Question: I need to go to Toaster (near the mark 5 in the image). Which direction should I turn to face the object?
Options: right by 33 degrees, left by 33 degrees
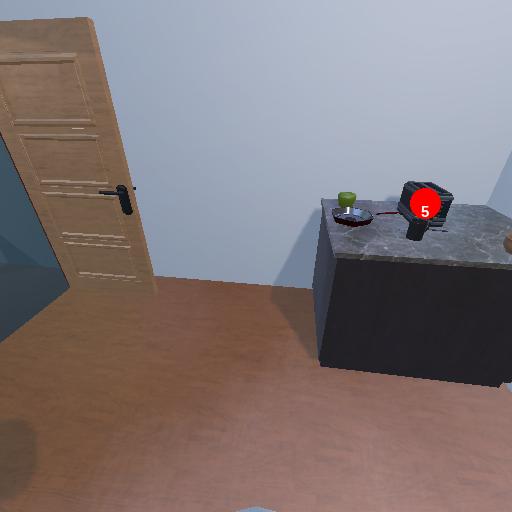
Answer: right by 33 degrees